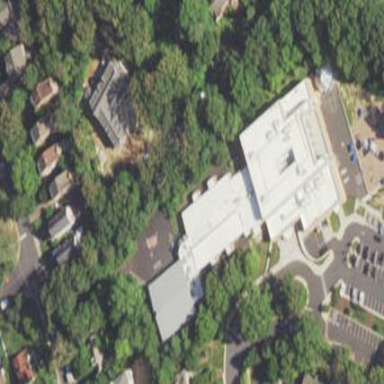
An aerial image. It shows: School.